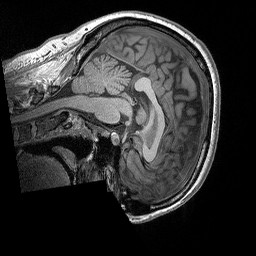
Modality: T1w
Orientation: sagittal
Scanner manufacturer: siemens
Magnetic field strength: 3 T
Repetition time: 2.3 s
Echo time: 0.00298 s